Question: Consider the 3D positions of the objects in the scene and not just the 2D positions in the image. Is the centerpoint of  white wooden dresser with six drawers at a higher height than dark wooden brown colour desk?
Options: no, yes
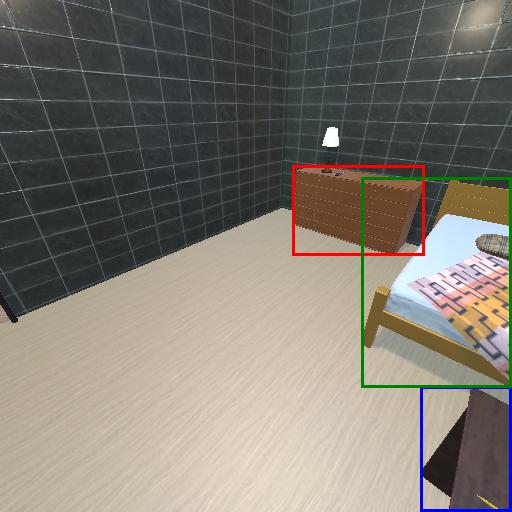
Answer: no